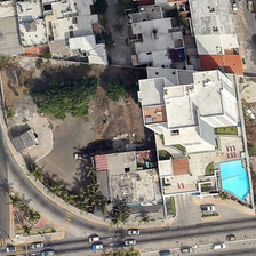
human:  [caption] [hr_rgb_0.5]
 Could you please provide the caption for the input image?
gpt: There are some residential areas near the road.

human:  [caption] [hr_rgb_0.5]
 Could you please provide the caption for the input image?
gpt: There are two trees in front of the white roof.

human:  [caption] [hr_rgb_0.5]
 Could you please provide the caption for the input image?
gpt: There is a residential area near the road.

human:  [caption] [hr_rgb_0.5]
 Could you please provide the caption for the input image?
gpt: There are two trees in front of the white roof.

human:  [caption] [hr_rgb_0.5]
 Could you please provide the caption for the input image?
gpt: There are two trees in front of the white roof.